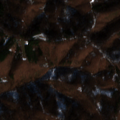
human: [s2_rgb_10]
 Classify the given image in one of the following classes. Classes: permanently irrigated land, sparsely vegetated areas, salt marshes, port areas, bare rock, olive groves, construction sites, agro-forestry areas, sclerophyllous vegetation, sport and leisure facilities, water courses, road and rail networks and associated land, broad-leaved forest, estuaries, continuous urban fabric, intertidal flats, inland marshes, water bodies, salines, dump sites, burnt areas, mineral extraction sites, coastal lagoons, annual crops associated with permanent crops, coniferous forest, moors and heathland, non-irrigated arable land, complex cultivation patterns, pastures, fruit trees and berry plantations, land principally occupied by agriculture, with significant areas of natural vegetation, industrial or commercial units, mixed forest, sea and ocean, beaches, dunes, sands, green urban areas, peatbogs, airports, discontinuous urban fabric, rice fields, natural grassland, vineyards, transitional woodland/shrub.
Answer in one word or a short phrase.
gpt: broad-leaved forest